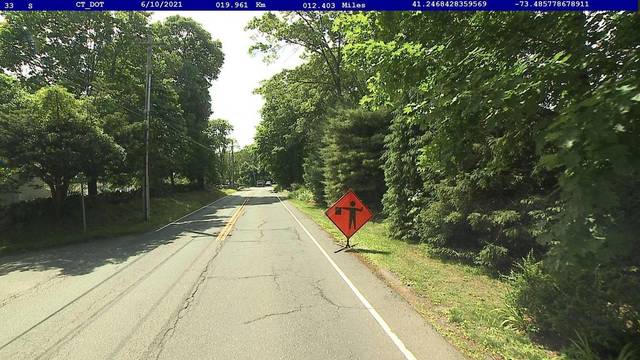
Region: United States
Coordinates: 41.247, -73.486